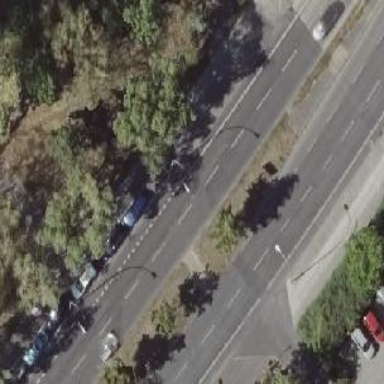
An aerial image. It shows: Uncontrolled footway crossing with pedestrian island.